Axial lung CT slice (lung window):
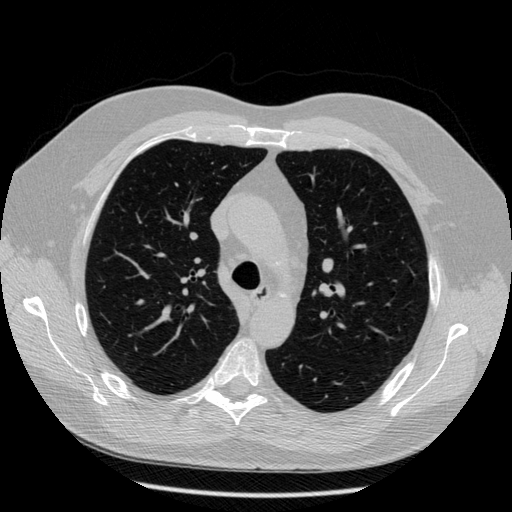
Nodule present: no